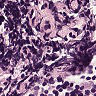
Metastatic tissue present: no